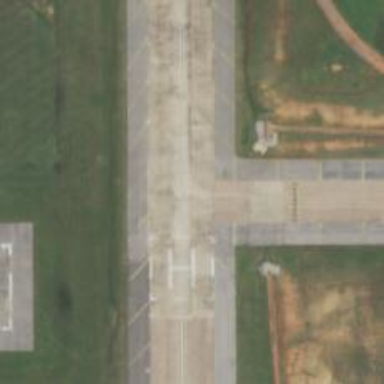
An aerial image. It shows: Image of taxiway at airport.